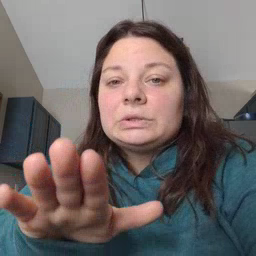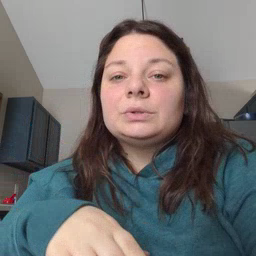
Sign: into